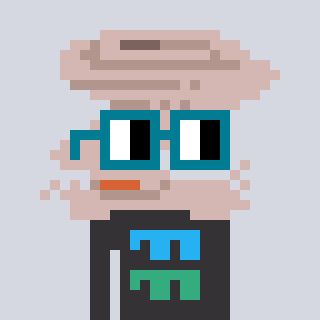
a pixel art character with square dark green glasses, a tornado-shaped head and a grayscale-colored body on a cool background